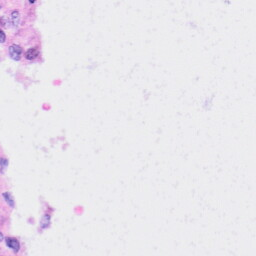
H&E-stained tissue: Liver